Question: As I have recently updated into arctic fox android studio version, I am not able to start my avd.

Tried many things such as downloaded hxam driver updated sdk but the is issue is still the same.
please anyone help be out with this
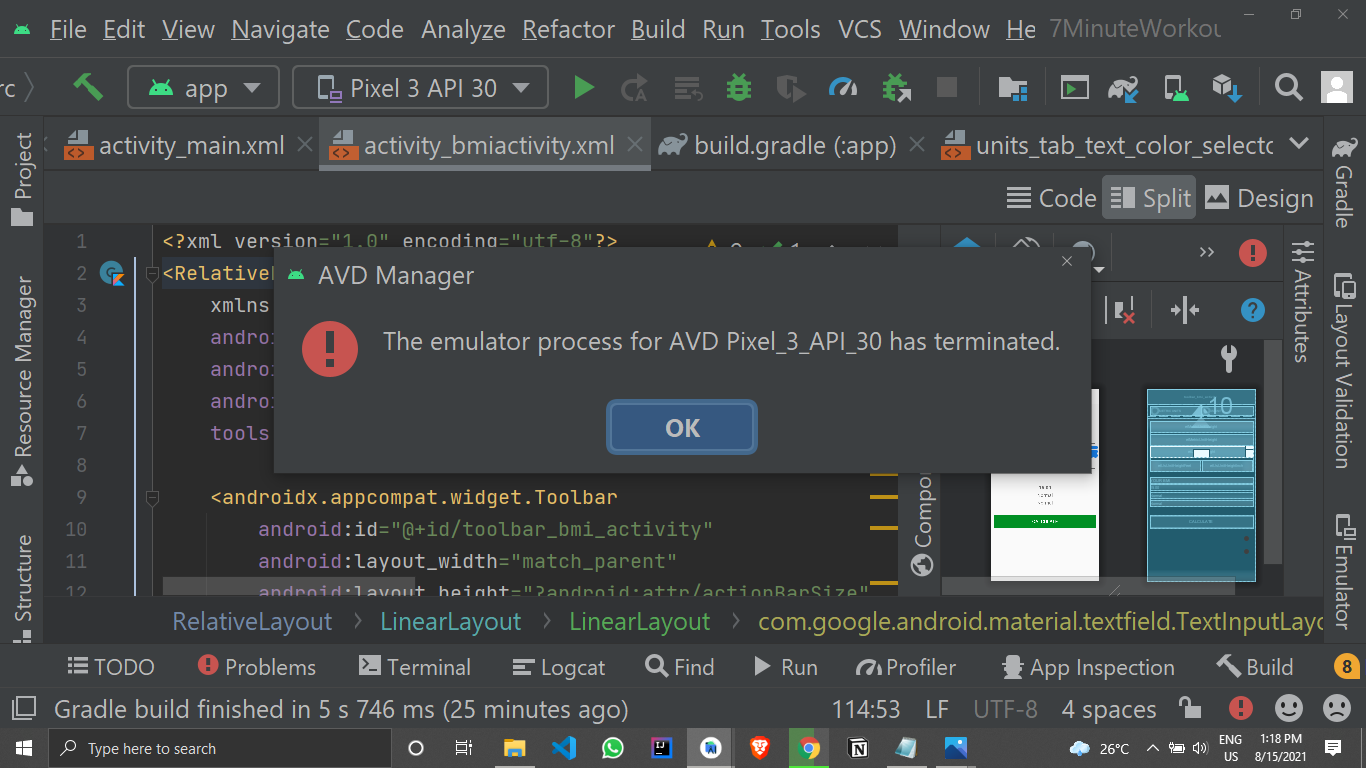
Answer: I removed the emulator in the AVD manager and reinstalled it. I also deleted the ANDROID_HOME environment variable and it worked again for me in Artic Fox